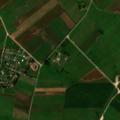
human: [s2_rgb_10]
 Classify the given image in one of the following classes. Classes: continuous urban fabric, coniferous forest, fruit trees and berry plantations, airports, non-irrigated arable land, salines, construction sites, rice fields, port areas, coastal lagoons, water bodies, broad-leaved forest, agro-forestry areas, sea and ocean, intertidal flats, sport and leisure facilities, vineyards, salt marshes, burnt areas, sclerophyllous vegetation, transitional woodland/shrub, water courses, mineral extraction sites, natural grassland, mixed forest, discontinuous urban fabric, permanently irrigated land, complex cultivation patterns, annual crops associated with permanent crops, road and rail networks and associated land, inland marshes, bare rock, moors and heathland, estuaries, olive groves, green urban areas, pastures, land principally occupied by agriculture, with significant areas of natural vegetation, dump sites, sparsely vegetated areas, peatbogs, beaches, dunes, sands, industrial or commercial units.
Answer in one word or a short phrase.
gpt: non-irrigated arable land, complex cultivation patterns, transitional woodland/shrub